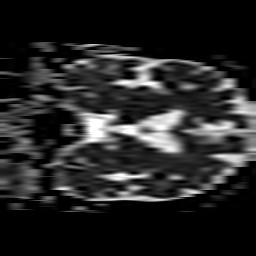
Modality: ADC
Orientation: coronal
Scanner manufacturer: philips
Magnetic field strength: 3 T
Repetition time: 3.743 s
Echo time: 0.05978 s